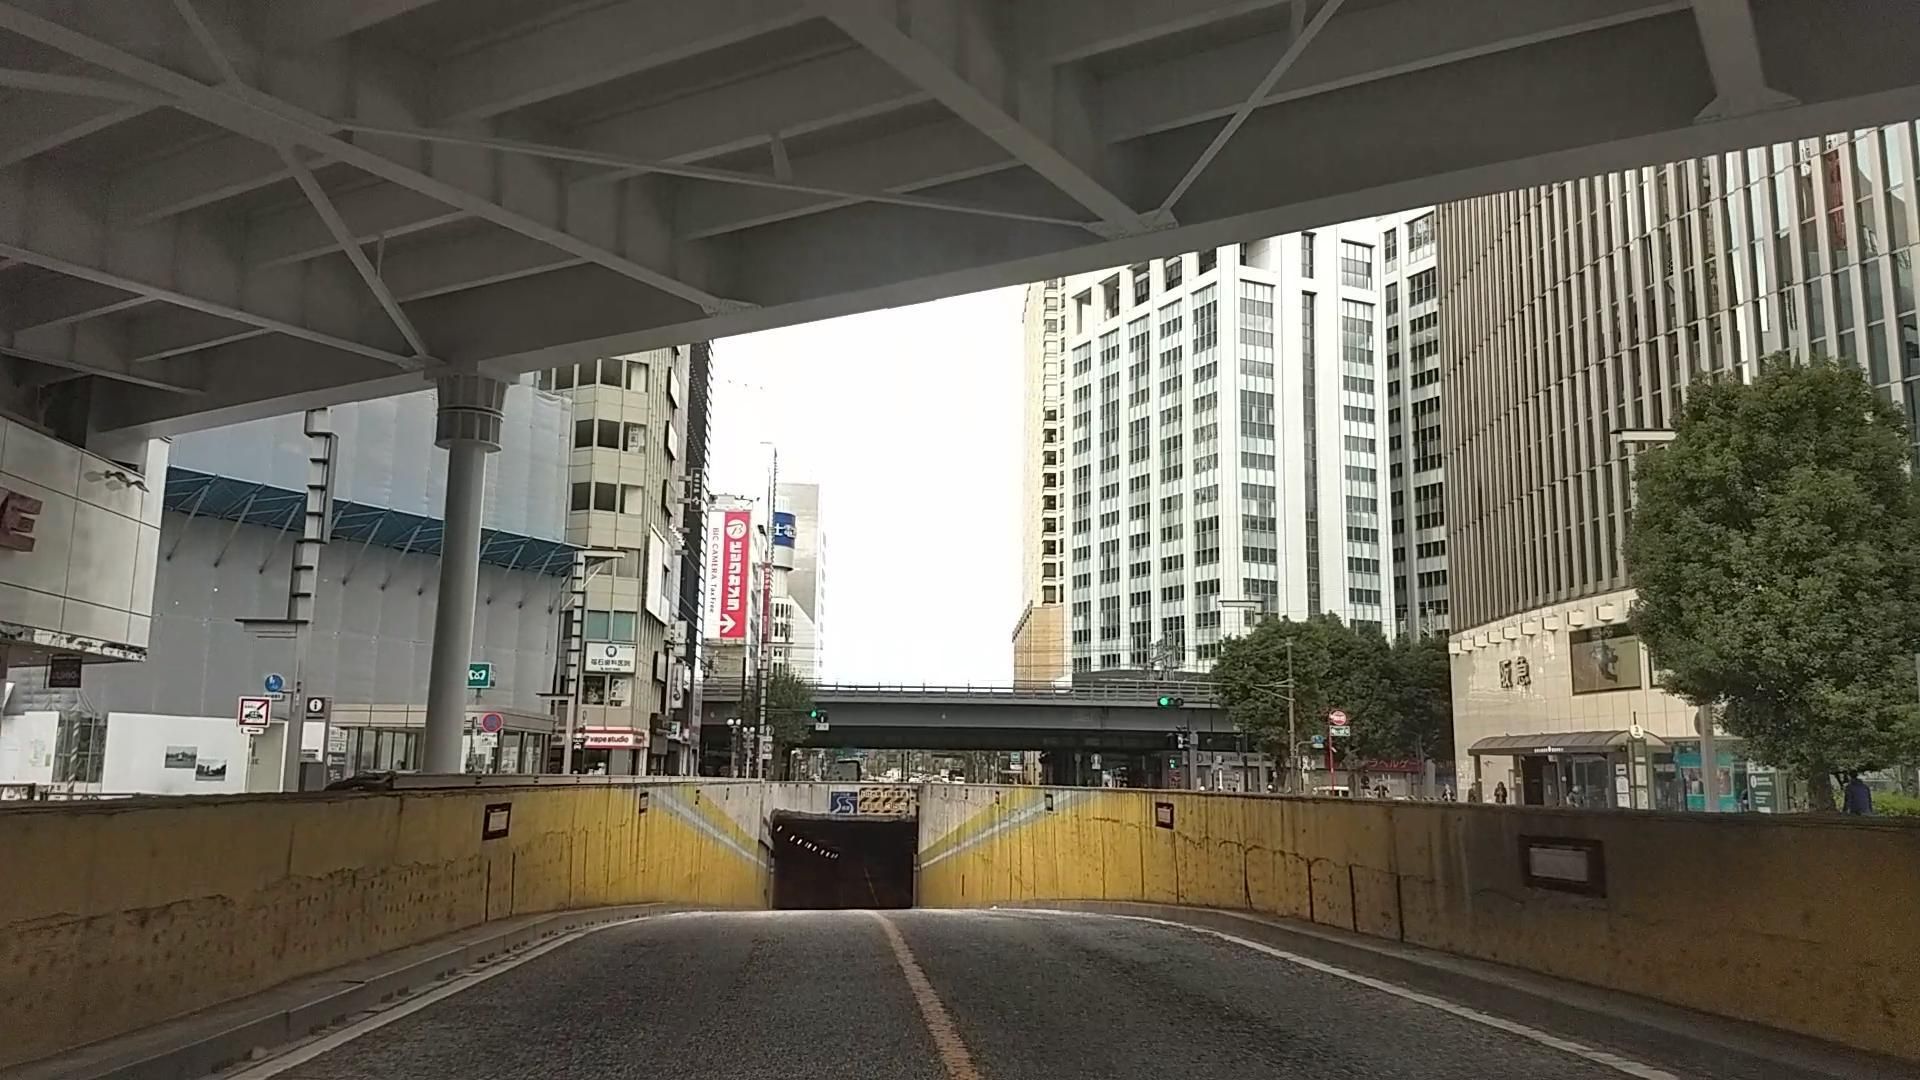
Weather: clear
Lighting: day
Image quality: good
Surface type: driving surface
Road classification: primary_link, primary
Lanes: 2
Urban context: urban centre
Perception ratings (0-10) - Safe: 4.89, Lively: 3.1, Beautiful: 4.11, Boring: 2.38, Depressing: 2.82, Wealthy: 3.32